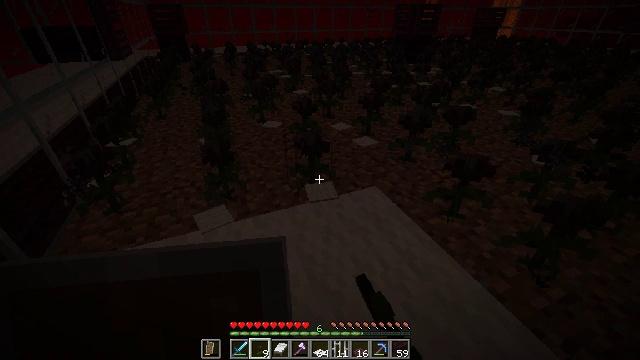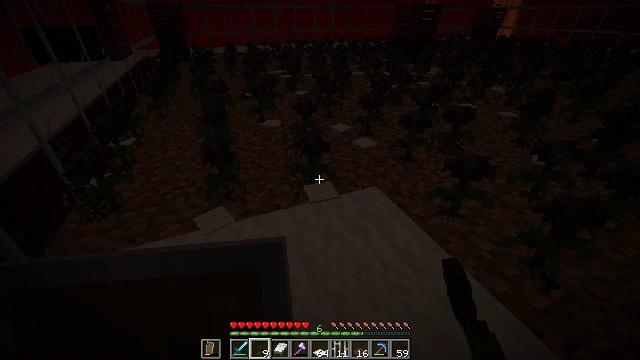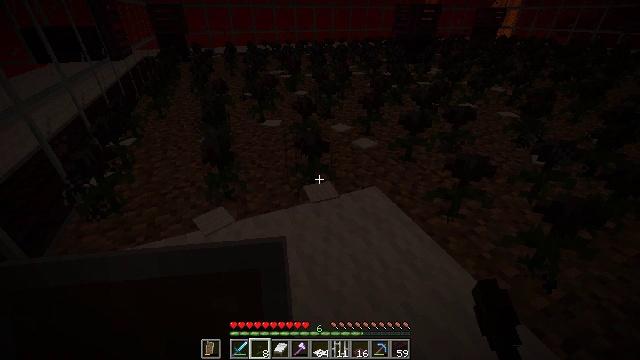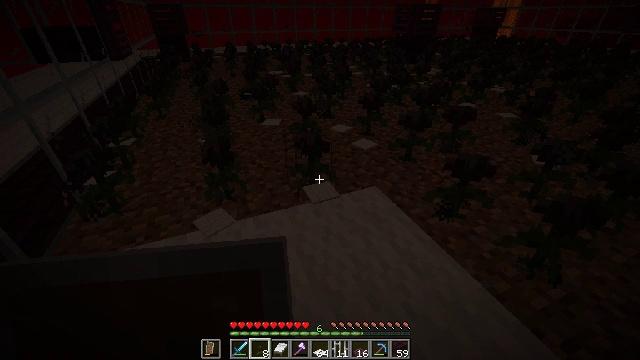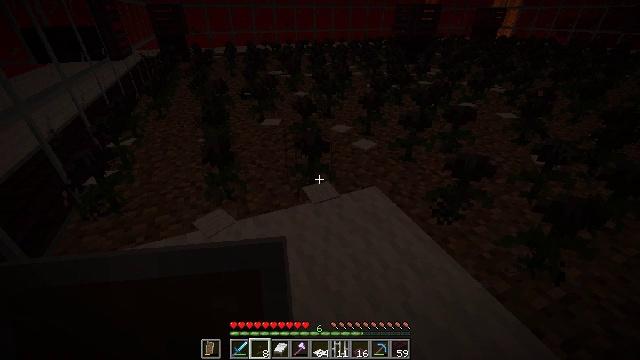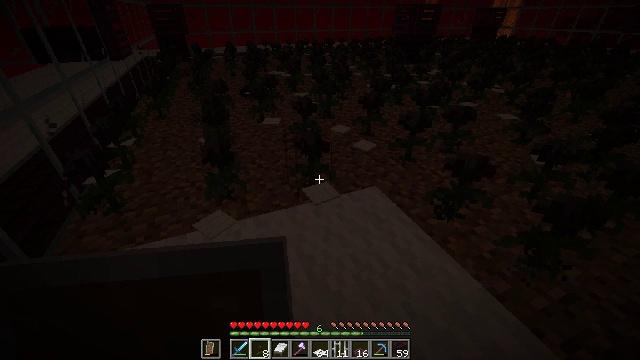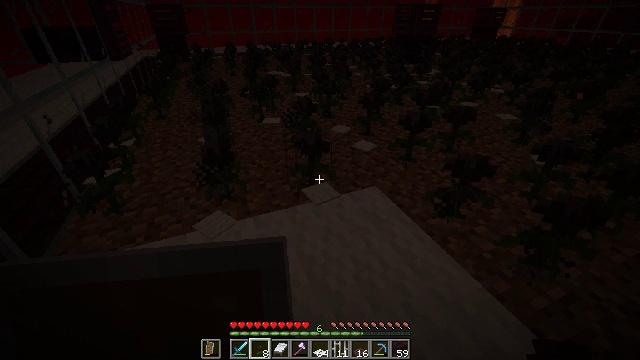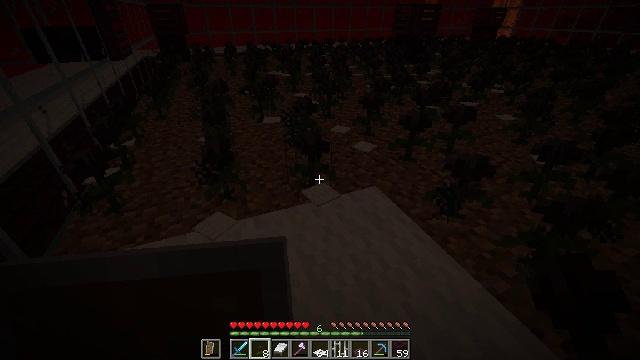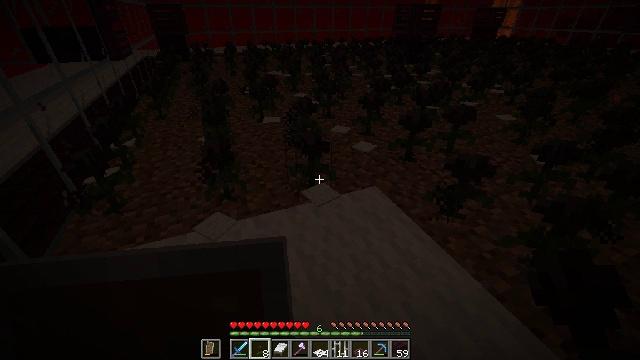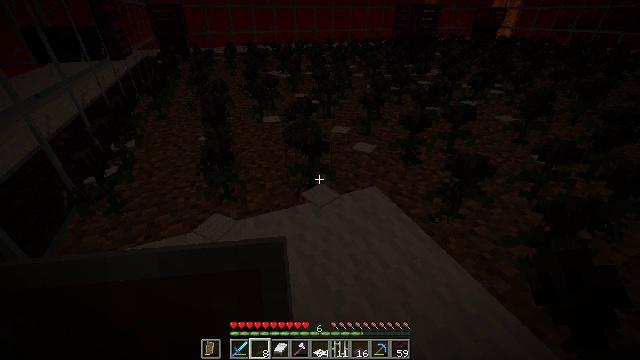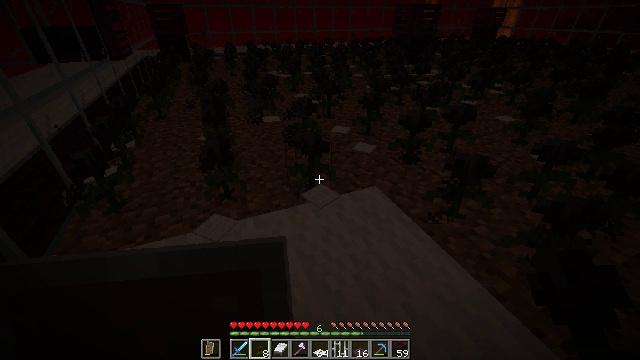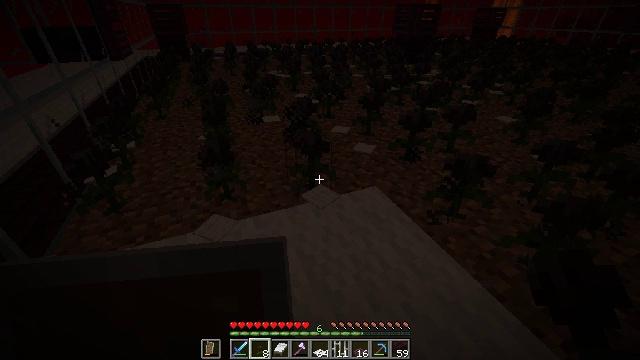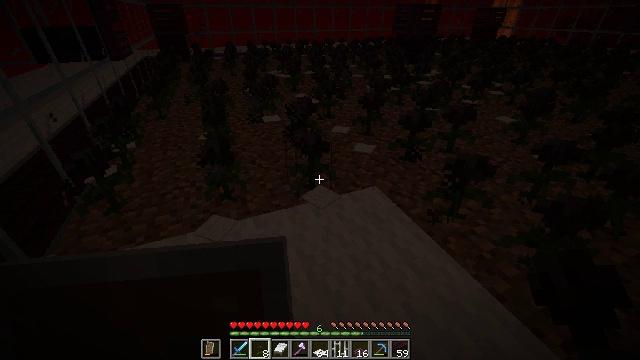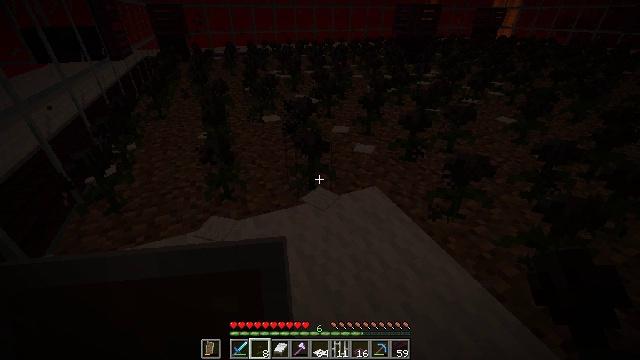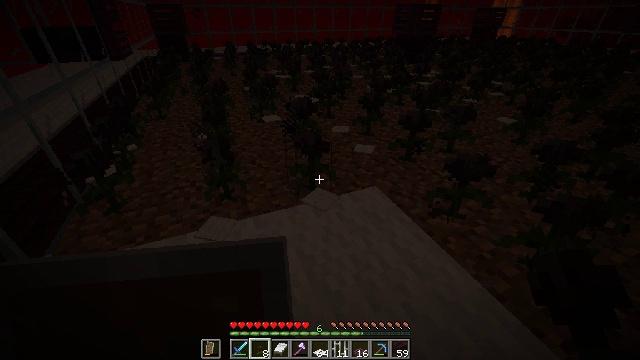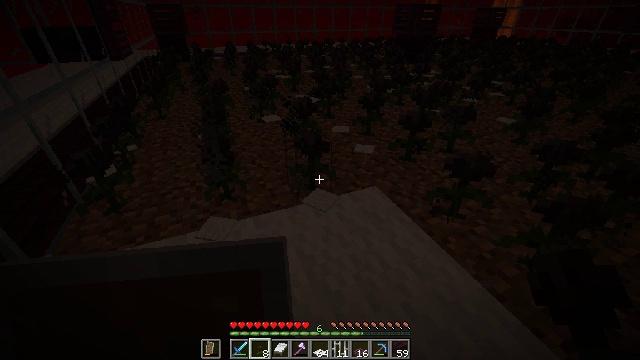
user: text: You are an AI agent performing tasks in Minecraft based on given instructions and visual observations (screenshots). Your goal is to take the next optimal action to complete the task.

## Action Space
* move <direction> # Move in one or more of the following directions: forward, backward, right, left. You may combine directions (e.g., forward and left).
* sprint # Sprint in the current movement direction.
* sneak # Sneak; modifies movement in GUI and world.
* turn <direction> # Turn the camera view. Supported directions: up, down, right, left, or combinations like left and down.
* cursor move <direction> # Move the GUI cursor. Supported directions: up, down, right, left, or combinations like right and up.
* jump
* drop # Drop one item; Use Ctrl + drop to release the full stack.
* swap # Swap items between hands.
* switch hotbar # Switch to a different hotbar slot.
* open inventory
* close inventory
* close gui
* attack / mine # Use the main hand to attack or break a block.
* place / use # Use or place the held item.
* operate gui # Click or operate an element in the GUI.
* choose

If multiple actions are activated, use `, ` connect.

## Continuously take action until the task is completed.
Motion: motion action
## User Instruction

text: Break the white carpet block.
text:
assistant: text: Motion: no_op
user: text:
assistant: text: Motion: no_op
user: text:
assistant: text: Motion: no_op
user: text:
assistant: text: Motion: no_op
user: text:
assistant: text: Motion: no_op
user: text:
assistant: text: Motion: no_op
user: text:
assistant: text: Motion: no_op
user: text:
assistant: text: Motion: no_op
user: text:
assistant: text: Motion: no_op
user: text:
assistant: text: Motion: no_op
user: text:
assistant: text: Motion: no_op
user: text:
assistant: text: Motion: no_op
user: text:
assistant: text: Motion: no_op
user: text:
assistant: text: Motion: no_op
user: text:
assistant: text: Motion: no_op
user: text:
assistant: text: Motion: no_op
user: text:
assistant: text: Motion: no_op
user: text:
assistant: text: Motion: no_op
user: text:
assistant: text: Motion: no_op
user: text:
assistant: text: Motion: no_op
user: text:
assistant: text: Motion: no_op
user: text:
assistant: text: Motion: no_op
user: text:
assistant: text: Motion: no_op
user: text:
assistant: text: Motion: no_op
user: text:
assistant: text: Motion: no_op
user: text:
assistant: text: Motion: no_op
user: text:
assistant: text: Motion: no_op
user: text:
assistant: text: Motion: no_op
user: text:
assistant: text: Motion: no_op
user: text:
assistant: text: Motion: no_op